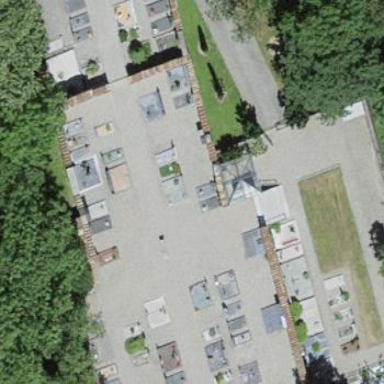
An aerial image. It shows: Cemetery.